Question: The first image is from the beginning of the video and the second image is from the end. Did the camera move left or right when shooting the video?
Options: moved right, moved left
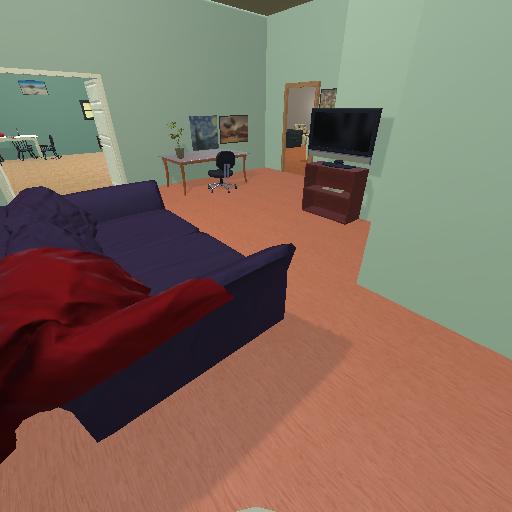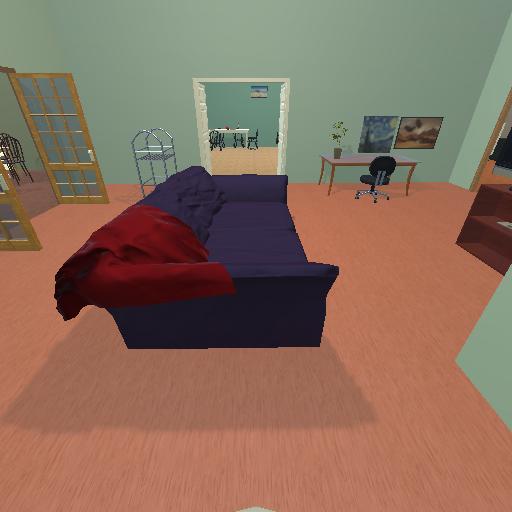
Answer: moved right